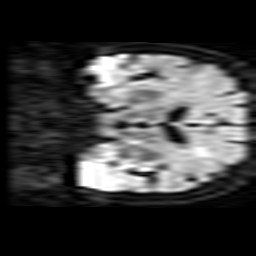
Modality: TRACE
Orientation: coronal
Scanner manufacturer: philips
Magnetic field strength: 1.5 T
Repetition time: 3.144 s
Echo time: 0.06163 s